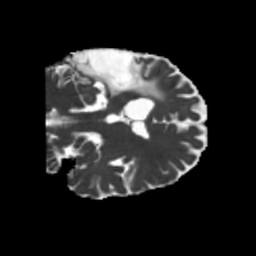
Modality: MD
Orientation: coronal
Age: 43
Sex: male
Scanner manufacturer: siemens
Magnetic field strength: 3 T
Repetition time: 5.25 s
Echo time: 0.08 s